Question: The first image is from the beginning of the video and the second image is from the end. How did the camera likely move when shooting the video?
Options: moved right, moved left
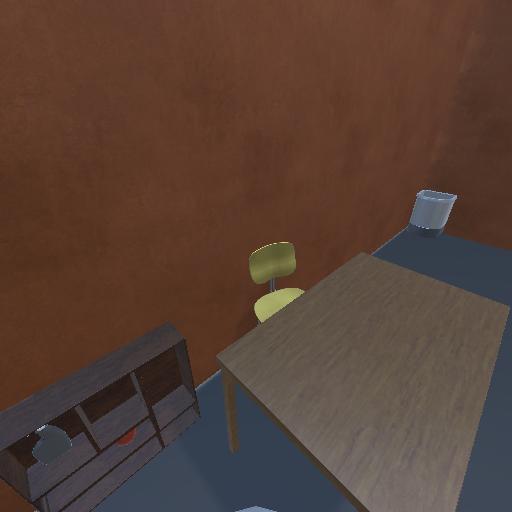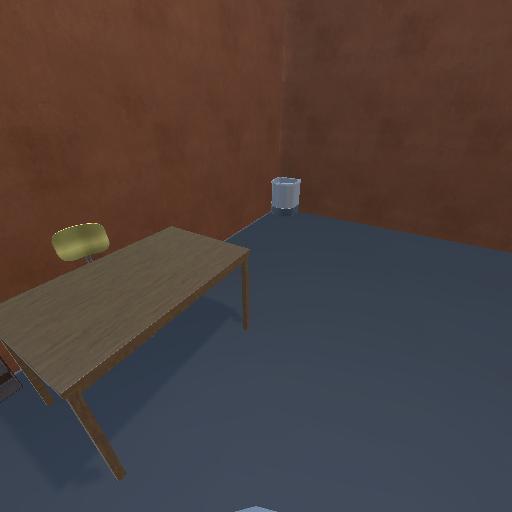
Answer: moved right